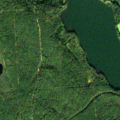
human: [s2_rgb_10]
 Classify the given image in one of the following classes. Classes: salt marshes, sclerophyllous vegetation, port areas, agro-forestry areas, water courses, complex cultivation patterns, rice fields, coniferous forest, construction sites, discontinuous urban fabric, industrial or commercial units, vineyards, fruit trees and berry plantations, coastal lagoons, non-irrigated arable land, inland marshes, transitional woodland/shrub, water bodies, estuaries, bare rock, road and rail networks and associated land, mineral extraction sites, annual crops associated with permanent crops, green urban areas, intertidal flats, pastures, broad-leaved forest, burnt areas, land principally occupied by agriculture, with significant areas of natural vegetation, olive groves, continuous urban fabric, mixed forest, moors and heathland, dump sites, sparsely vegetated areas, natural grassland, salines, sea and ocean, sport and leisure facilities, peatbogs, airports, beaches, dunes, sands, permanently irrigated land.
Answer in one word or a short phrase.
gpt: land principally occupied by agriculture, with significant areas of natural vegetation, coniferous forest, water bodies